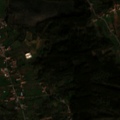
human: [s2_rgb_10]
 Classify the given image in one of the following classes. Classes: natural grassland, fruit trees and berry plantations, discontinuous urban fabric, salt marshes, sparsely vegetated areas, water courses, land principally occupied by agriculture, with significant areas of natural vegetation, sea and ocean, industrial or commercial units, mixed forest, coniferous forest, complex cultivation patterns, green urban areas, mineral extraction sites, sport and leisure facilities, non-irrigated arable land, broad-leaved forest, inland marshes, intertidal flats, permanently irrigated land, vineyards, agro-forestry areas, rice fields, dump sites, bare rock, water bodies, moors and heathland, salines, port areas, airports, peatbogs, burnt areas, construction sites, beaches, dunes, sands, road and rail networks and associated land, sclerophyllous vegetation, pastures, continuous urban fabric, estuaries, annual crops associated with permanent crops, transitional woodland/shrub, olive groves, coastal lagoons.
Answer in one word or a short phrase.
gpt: olive groves, complex cultivation patterns, land principally occupied by agriculture, with significant areas of natural vegetation, broad-leaved forest